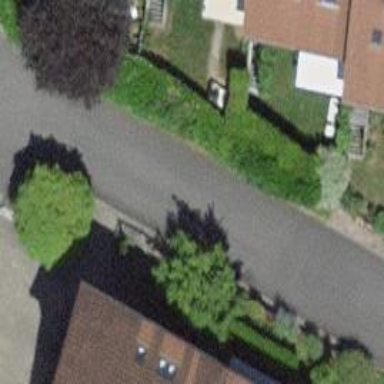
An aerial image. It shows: Paved residential road.